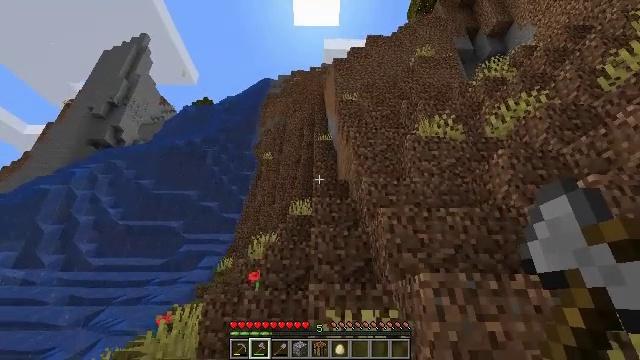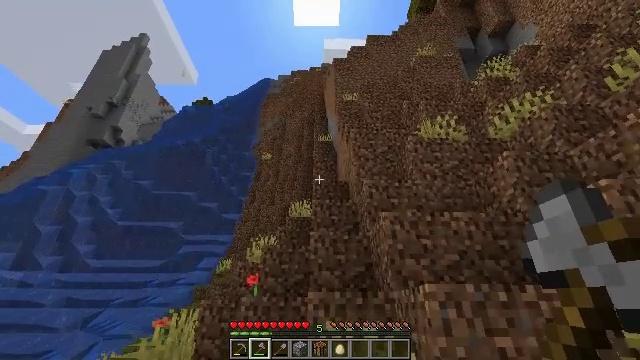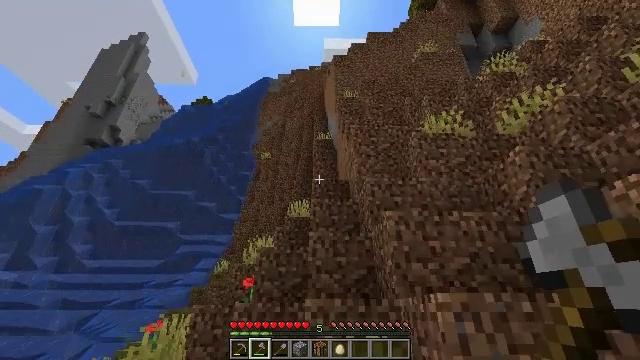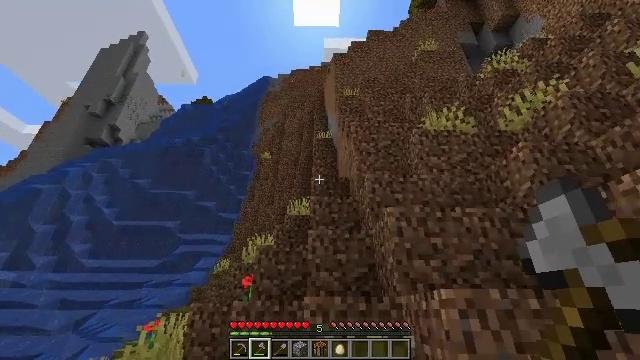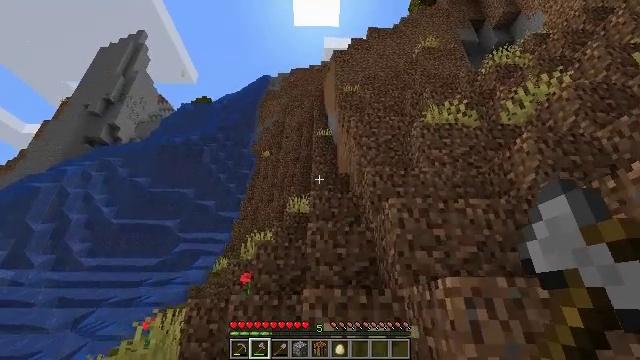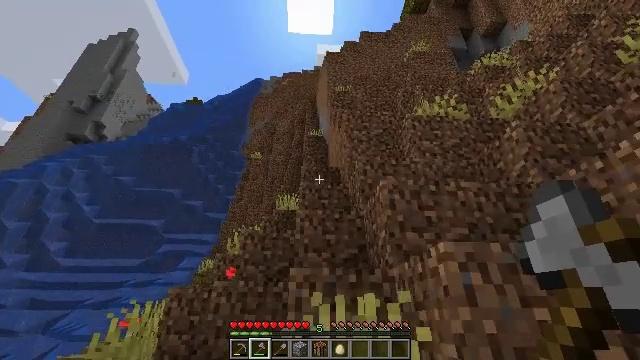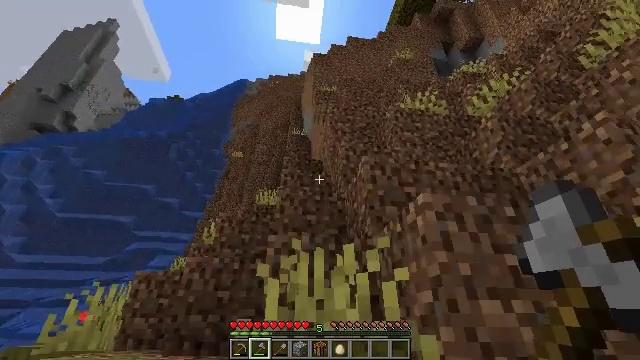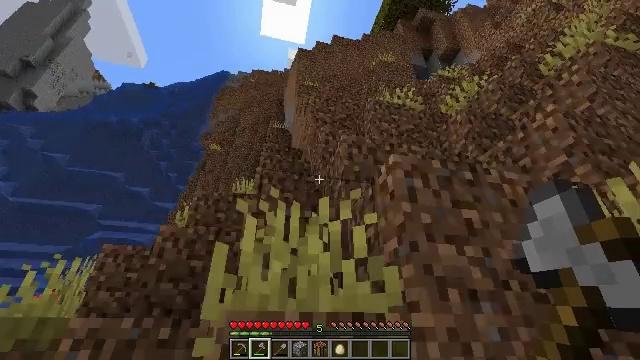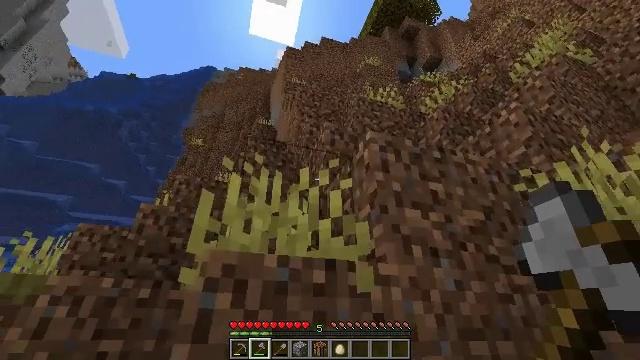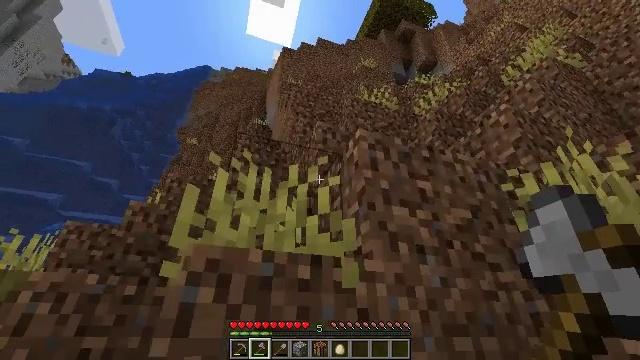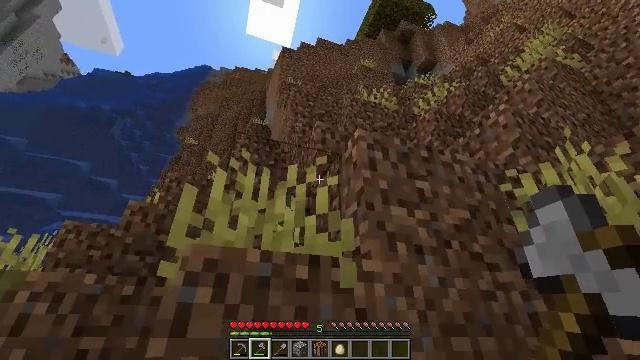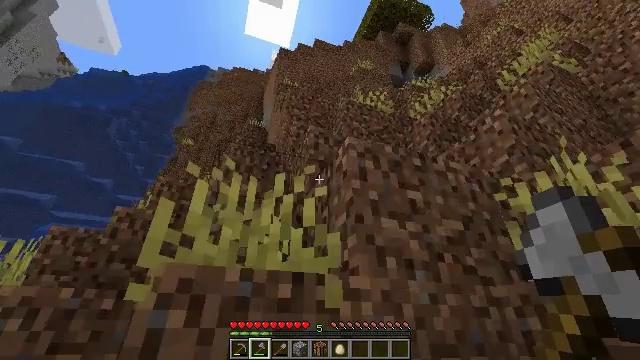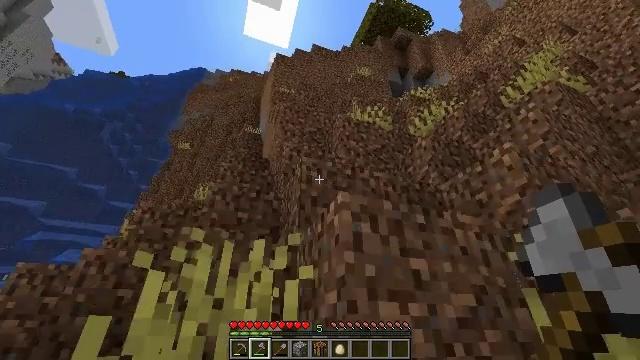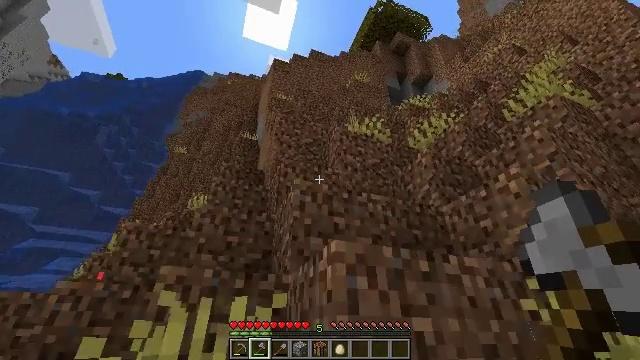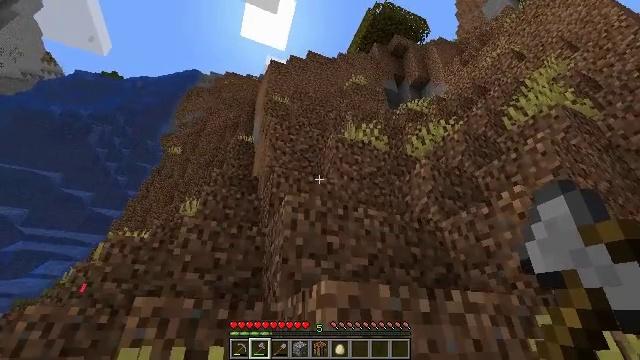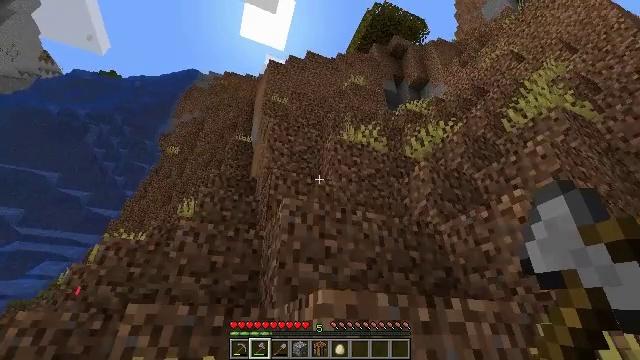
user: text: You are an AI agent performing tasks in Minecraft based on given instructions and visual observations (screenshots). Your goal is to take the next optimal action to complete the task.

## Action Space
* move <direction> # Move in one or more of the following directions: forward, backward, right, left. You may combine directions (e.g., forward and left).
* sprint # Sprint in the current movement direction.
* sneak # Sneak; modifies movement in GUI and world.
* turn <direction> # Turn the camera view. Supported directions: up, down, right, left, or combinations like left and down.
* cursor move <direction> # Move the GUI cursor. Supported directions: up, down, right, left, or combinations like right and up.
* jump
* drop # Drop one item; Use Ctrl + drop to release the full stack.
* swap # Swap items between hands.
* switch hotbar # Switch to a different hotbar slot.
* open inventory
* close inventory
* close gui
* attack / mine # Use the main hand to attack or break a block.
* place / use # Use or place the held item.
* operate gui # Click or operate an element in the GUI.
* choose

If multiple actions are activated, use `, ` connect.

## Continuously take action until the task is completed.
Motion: motion action
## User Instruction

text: Collect coarse dirt blocks.
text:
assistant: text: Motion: move forward, jump
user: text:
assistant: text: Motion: move forward, jump
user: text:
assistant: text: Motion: move forward, jump
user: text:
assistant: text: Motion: move forward, jump
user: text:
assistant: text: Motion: move forward, turn right and up
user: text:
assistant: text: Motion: move forward, turn right and up
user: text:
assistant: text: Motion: move forward, turn right
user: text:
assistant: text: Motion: move forward, turn right
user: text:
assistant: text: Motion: move forward, turn right
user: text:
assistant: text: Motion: move forward
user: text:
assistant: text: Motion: move forward, jump
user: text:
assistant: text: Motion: move forward, jump
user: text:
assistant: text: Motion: move forward, jump
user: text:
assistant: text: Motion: move forward, jump
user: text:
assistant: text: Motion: move forward
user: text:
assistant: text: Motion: move forward
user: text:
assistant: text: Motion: move forward
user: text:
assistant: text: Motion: move forward
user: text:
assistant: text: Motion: move forward, turn right
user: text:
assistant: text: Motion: move forward, turn right and down
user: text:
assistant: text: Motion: move forward, turn right and down
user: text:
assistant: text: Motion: move forward, turn right and down, jump
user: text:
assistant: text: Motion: move forward, turn right and down, jump
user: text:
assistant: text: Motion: move forward, jump
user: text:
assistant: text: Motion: move forward, jump
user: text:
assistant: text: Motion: move forward, jump
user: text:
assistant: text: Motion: move forward, turn right
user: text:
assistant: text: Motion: move forward
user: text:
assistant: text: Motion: move forward
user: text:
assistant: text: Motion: move forward